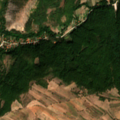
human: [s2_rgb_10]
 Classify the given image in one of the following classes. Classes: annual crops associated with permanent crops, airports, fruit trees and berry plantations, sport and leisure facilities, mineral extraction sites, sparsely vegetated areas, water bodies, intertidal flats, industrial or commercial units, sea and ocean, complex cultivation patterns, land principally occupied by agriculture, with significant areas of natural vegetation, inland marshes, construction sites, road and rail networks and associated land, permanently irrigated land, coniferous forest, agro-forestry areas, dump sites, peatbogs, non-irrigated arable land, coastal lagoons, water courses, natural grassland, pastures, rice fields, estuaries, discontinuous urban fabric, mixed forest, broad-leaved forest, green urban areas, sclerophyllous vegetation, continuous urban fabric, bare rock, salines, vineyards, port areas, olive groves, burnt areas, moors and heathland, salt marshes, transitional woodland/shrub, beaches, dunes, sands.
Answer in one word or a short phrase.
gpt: complex cultivation patterns, land principally occupied by agriculture, with significant areas of natural vegetation, broad-leaved forest, transitional woodland/shrub